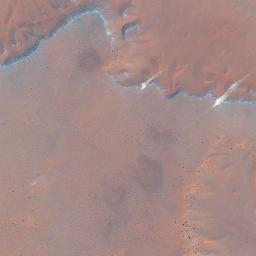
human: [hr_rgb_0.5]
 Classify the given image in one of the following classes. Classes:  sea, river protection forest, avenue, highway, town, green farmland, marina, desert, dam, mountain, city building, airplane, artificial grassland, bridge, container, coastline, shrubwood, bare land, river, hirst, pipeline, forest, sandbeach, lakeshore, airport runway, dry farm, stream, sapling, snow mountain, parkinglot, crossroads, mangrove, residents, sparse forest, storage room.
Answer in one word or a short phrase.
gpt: desert